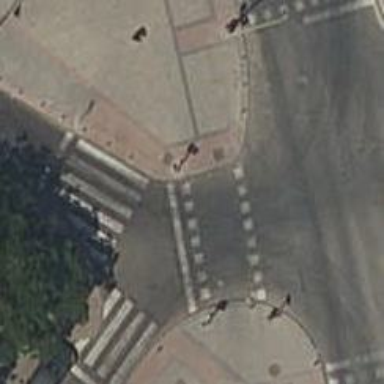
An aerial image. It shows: Road with traffic signals and zebra crossing with traffic signals.